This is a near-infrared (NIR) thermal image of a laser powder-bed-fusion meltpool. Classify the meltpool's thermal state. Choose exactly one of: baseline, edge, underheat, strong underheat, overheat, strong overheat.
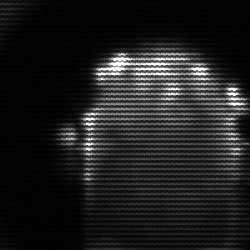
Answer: baseline